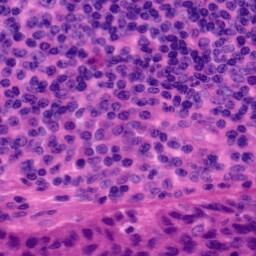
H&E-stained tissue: Tonsil